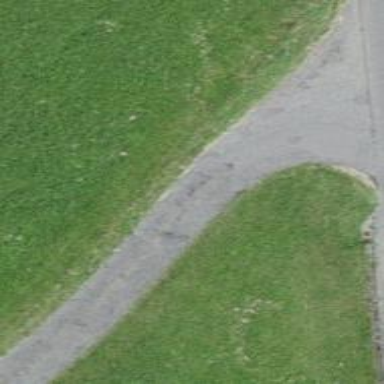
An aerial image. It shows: Residential road with asphalt surface.